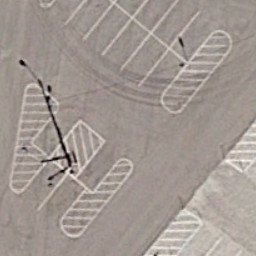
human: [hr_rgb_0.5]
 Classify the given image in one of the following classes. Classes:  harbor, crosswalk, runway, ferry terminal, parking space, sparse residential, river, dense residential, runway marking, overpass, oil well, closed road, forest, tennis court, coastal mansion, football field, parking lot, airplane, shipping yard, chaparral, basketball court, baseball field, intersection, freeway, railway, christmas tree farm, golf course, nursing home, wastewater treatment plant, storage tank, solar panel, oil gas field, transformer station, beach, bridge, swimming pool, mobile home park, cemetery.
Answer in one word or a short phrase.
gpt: parking space